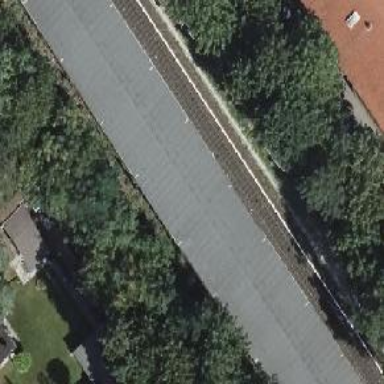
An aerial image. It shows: Platform edge at railway station.